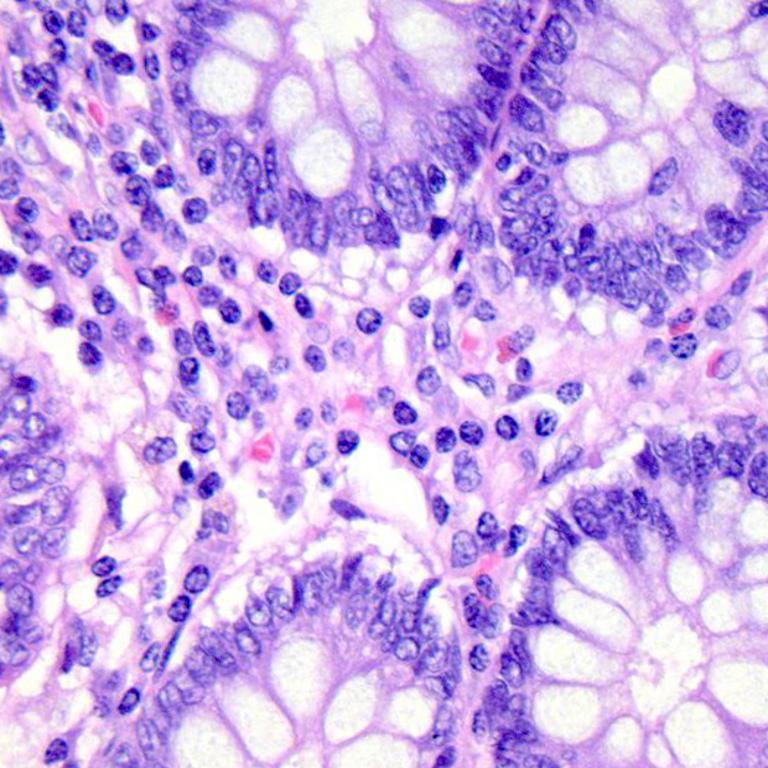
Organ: colon
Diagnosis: benign